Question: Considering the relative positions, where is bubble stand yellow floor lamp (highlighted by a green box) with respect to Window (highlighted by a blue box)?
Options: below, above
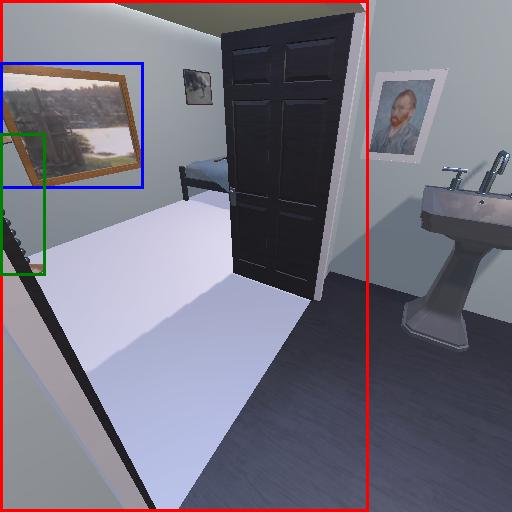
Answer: below